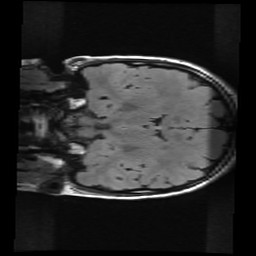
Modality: FLAIR
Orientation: coronal
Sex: female
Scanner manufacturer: ge
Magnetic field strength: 3 T
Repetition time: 9 s
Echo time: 0.1216 s